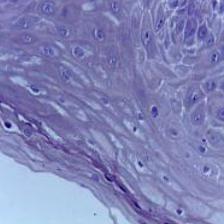
Diagnosis: Normal